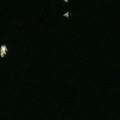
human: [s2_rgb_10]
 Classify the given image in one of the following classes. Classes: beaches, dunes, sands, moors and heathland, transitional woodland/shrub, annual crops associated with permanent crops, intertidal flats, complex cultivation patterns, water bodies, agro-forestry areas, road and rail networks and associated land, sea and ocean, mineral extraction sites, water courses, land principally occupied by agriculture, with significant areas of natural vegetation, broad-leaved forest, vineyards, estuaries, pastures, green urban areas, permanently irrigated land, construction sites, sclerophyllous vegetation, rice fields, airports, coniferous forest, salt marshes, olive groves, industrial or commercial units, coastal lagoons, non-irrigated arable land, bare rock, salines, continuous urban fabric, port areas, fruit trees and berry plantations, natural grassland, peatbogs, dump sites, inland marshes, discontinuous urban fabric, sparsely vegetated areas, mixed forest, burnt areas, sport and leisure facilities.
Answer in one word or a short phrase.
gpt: sea and ocean